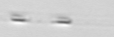
Label: Leptocylindrus